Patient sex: F
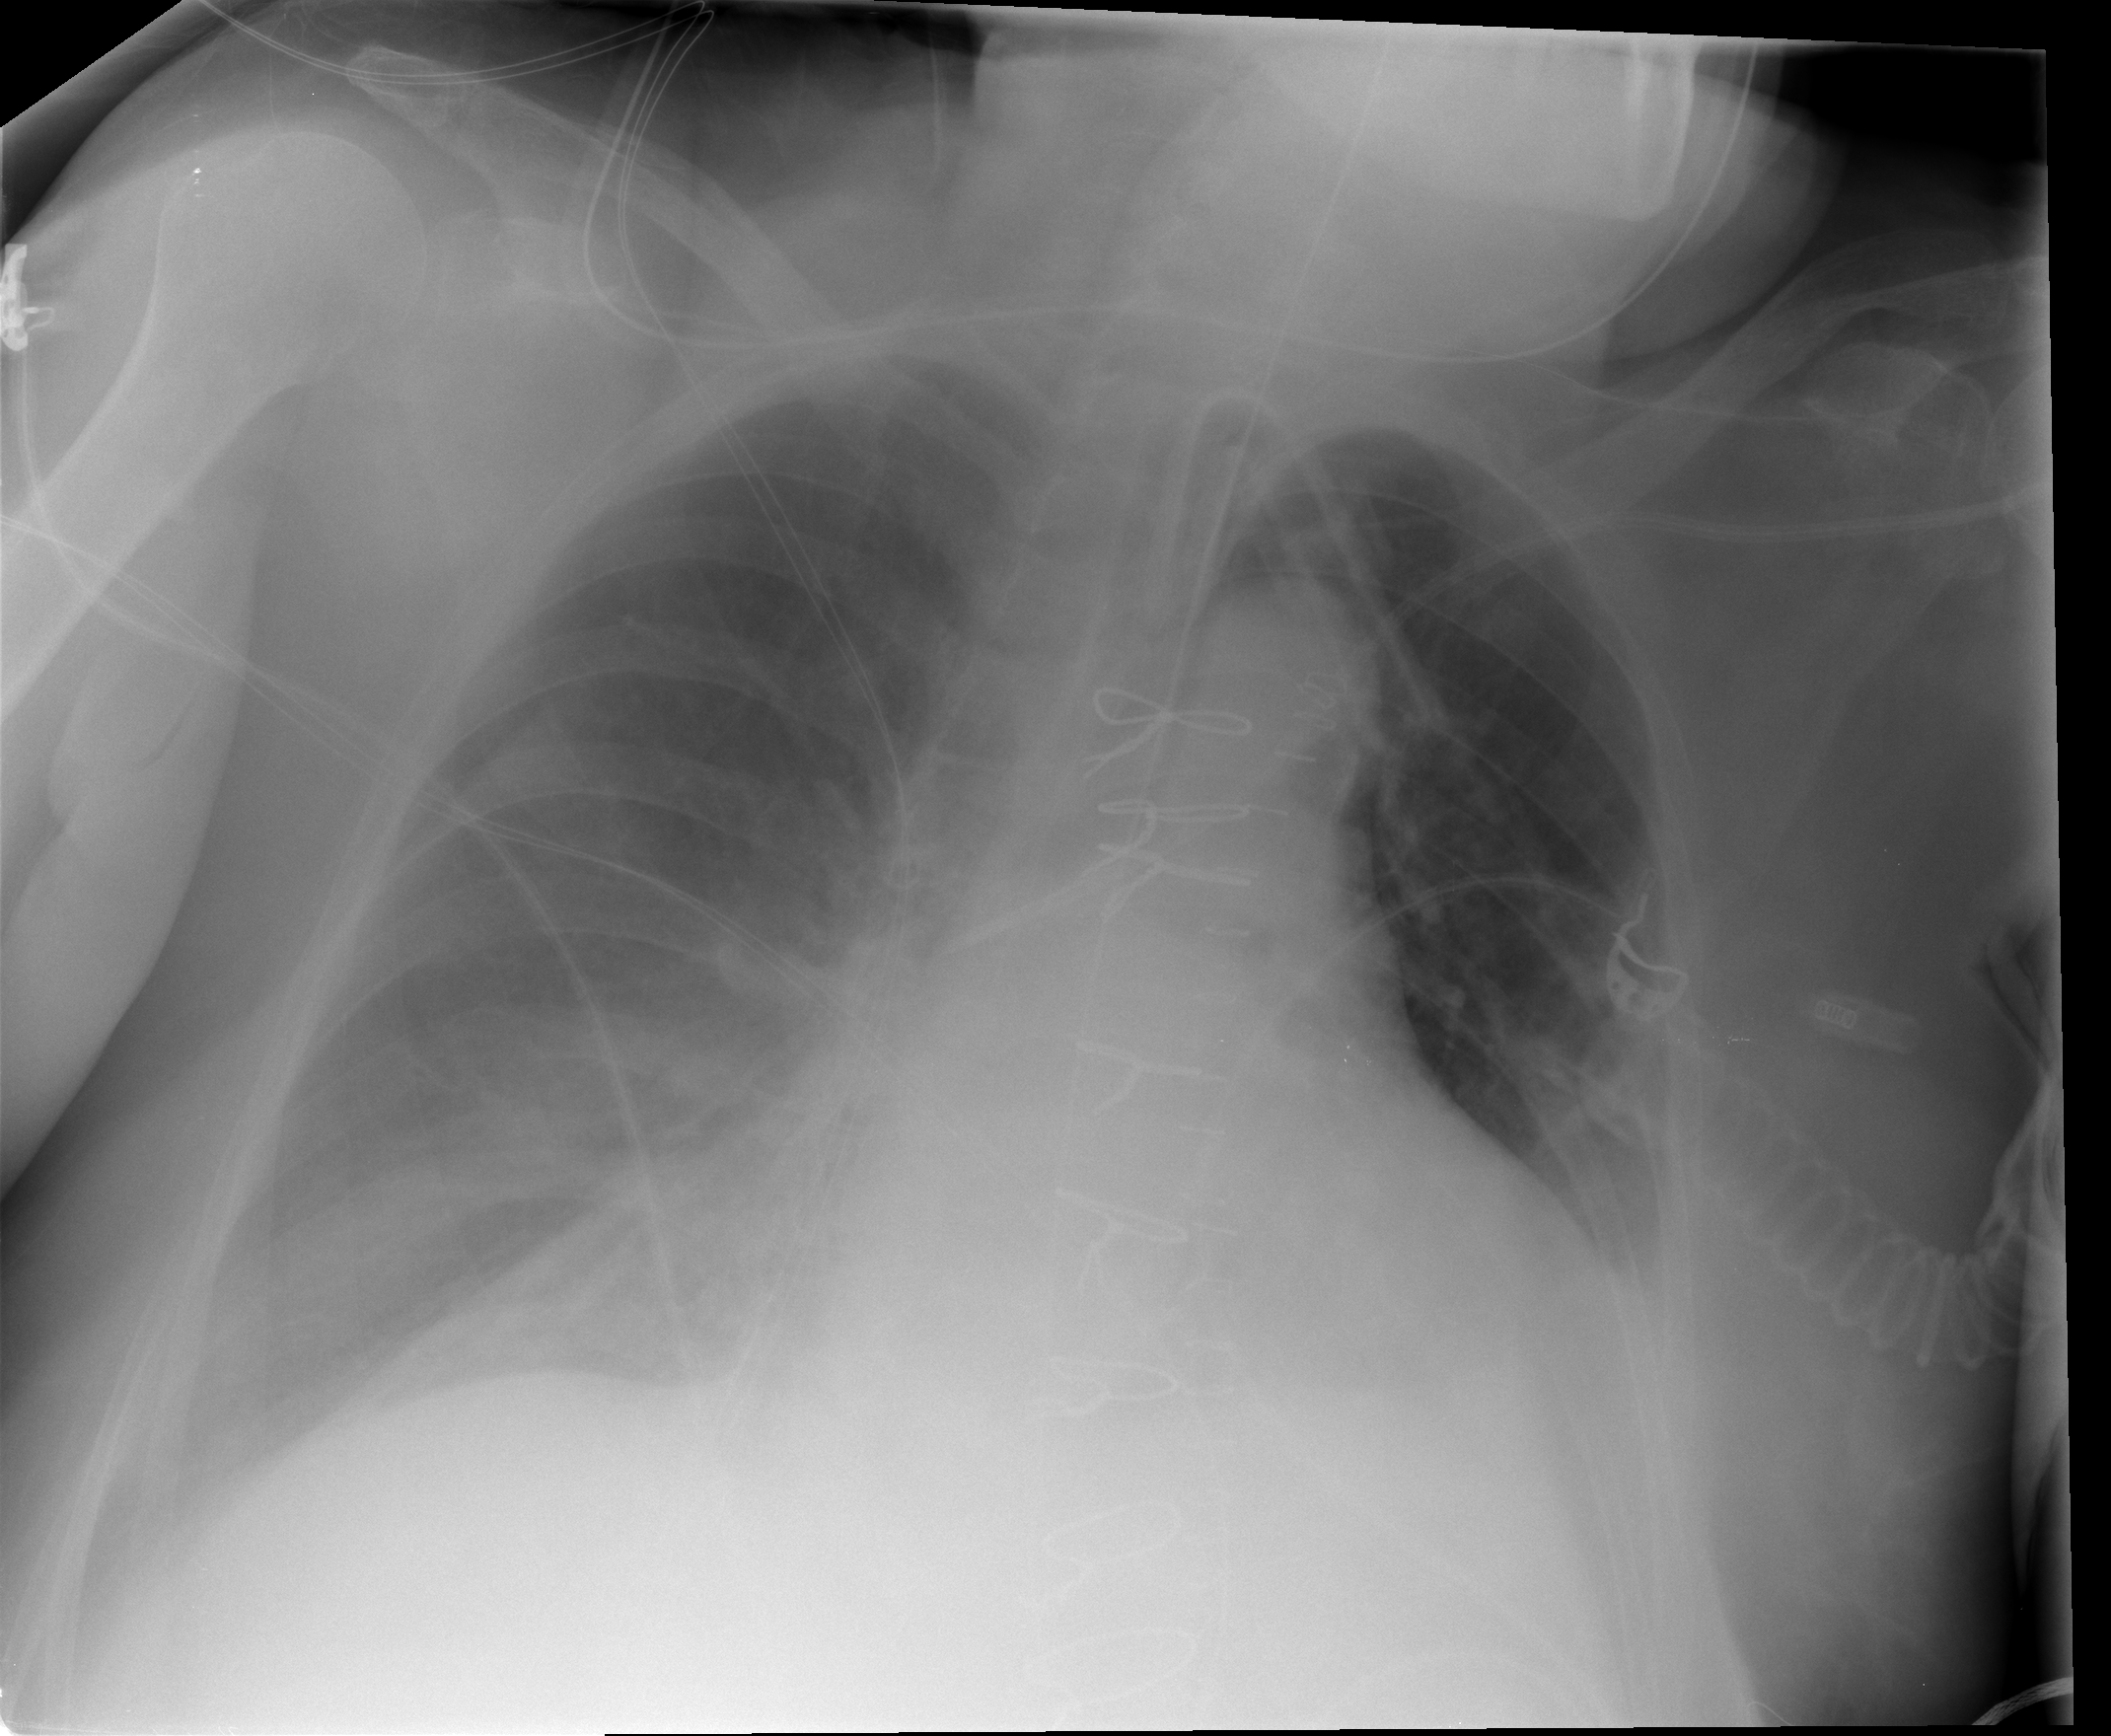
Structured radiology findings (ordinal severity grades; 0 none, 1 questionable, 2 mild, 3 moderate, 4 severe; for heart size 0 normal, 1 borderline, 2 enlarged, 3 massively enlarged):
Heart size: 2
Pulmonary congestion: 0
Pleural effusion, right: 2
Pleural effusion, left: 0
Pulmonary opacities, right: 0
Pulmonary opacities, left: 0
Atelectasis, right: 0
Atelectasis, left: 0